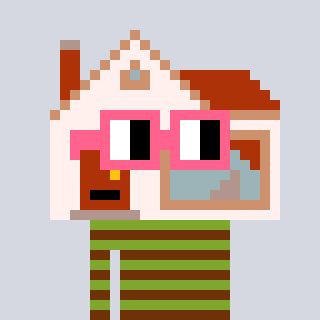
a pixel art character with square pink glasses, a house-shaped head and a slimegreen-colored body on a cool background